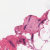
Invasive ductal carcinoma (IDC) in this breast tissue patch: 0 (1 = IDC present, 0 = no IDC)